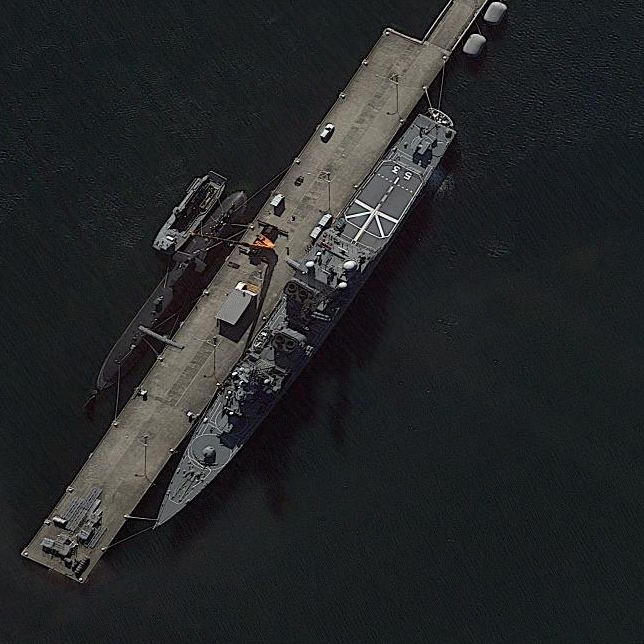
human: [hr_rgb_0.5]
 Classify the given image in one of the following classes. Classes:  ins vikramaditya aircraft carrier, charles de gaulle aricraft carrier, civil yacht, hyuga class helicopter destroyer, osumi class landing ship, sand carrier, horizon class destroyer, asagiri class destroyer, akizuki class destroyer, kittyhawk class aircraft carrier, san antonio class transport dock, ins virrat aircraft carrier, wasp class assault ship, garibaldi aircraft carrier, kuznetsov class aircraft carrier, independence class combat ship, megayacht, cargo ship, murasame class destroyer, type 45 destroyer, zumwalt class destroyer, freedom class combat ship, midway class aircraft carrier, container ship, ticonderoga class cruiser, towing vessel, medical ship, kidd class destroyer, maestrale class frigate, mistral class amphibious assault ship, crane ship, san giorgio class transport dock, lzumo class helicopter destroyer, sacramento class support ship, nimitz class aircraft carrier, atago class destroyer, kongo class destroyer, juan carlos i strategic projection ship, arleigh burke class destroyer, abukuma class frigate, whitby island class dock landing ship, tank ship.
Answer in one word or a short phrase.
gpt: Asagiri class destroyer